Как известно, Земля обладает постоянным магнитным полем, структура которого аналогична структуре магнитного поля обычного магнита, как показано на рис. 2. Магнитное поле Земли искажается солнечным ветром, который является высокоскоростным потоком горячей плазмы (плазмой называют квазинейтральный ионизированный газ). Этот поток плазмы вылетает из Солнца, его интенсивность зависит от солнечной активности. Солнечный ветер деформирует магнитное поле Земли, которое защищает Землю от солнечного ветра. Солнечный ветер «обтекает» магнитное поле Земли, как вода обтекает судно, см. рис. 3.   Криволинейная поверхность, на которой солнечный ветер отклоняется в первый раз, называется косой ударной волной. Область за косой ударной волной спереди магнитного поля Земли называется магнитослоем. Область, окруженная солнечным ветром, называется магнитосферой. Магнитное поле Земли в значительной степени препятствует попаданию солнечного ветра в магнитосферу. Область контакта между солнечным ветром и магнитным полем Земли называется магнитопаузой. Расположение магнитопаузы в значительной степени определяется интенсивностью солнечного ветра и направлением его магнитного поля. Когда направление магнитного поля солнечного ветра антипараллельно магнитному полю Земли, имеет место магнитное воссоединение на дневной стороне магнитопаузы, как показано рис. 4, что позволяет некоторым заряженным частицам солнечного ветра из области "A" переместиться в магнитный след "P" на ночной стороне, как показано на рис. 5. Мощный солнечный ветер способен сдвинуть дневную магнитопаузу очень близко к Земле, что может привести к тому, что высокоорбитальный спутник (например, геостационарный спутник) будет полностью подвержен воздействию солнечного ветра. Высокоэнергетичные частицы солнечного ветра могут повредить высокотехнологичные электронные компоненты спутника, поэтому важно изучать движение заряженных частиц в магнитных полях. В частности, такое движение объясняет появление северного сияния и может помочь в понимании механизма взаимодействия между солнечным ветром и магнитным полем Земли.   Скорость света в вакууме: $c = 2.998 \cdot 10^8 \, \frac{м}{с}$. Электрическая постоянная: $\varepsilon_0 = 8.9 \cdot 10^{-12} \, \frac{Кл^2}{Н \cdot м^2}$. Магнитная постоянная: $\mu_0 = 4\pi \cdot 10^{-7} \, \frac{Н}{А^2}$. Заряд протона: $e = 1.6 \cdot 10^{-19}$ Кл. Масса электрона: $m = 9.1 \cdot 10^{-31}$ кг. Масса протона: $m_p = 1.67 \cdot 10^{-27}$ кг. Постоянная Больцмана: $k = 1.38 \cdot 10^{-23} \, \frac{Дж}{К}$. Ускорение свободного падения: $g = 9.8 \, \frac{м}{с^2}$. Постоянная Планка: $h = 6.626 \cdot 10^{-34} \, \frac{Дж}{с}$. Радиус Земли: $R_E = 6.4 \cdot 10^6$ м. Индукция магнитного диполя поля Земли описывается формулой: \begin{equation} \vec{B}_d = \frac{B_0 R^3_E}{r^5} \left[ 3 x z \hat{x} - 3 y z \hat{y} + (x^2 + y^2 - 2 z^2) \hat{z} \tag{1} \right]. \end{equation}Здесь $r = \sqrt{x^2 + y^2 + z^2}$, $B_0 = 3.1 \cdot 10^{-5}$ Тл, а $\hat{x}$, $\hat{y}$, $\hat{z}$ — единичные вектора, направленные вдоль осей $x$, $y$, $z$, соответственно.
Часть А (1.5 балла) Прежде, чем мы изучим движение заряженной частицы в дипольном магнитном поле Земли, рассмотрим движение электрона в однородном магнитном поле $\vec{B}$.
Определите траекторию движения электрона, если начальная скорость электрона $\vec{v}$ перпендикулярна индукции однородного магнитного поля, как показано на рис. 6. Электрон изначально расположен в точке $(x,y,z)=(0,0,0)$.
Определите величину электрического тока, обусловленного движением электрона, и вычислите магнитный момент $\vec{\mu} = I \vec{A}$; здесь $|A|$ — площадь круговой орбиты электрона; направление вектора $\vec{A}$ определяется по правилу буравчика (правой руки) в соответствии с направлением электрического тока.
Часть B (2.0 балла) Рассмотрим плазму в однородном фоновом магнитном поле, как показано на рис. 6. При этом если плотность плазмы неоднородна по $x$, то будет возникать электрический ток намагничивания. Для простоты предположим, что температура и распределение ионов и электронов одинаковы. Давление плазмы при этом описывается формулой: \begin{equation*} p(x) = k T \left[ n_i(x) + n_e(x) \right] = 2 k T n(x) = 2 k T (n_0 + \alpha x), \end{equation*}Здесь $B$, $T$, $k$, $n_0$ и $\alpha$ являются положительными постоянными, $n_i(x)$ и $n_e(x)$ — концентрации ионов и электронов.
Если начальная скорость электрона $\vec{v}$ не перпендикулярна индукции однородного магнитного поля, т.е. угол $\theta$ между $\vec{B}$ и $\vec{v}$ лежит в промежутке $0^{\circ} < \theta < 90^{\circ}$, определите шаг спирали траектории электрона (расстояние вдоль оси $z$ между соседними витками).
Объясните схематичным рисунком причину возникновения тока намагничивания. Будем считать, что как ионы, так и электроны подчиняются распределению Максвелла, и распределение ионов описывается формулой \begin{equation*} f_i (x, v_{\bot}, v_{\parallel}) = n_i(x) \left( \frac{m_i}{2 \pi k T} \right)^{3/2} e^{-m_i (v_{\bot}^2 + v_{\parallel}^2) / 2 k T}. \end{equation*}
Часть C (0.5 балла) Теперь вернемся к дипольному магнитному полю Земли.
Вычислите постоянную $\beta$ в выражении для намагниченности $M = \beta n(x) \frac{k T}{B}$, здесь намагниченность $M$ есть магнитный момент единицы объема.
Часть D (2 балла) Из рис. 2, 3 и 5 видно, что величина индукции магнитного поля Земли вдоль линии магнитного поля максимальна на полюсах и минимальна в экваториальной плоскости. Так как магнитное дипольное поле Земли обладает осевой симметрией и медленно изменяется вдоль линии магнитной индукции, оно для простоты может рассматриваться как поле магнитного зеркала, как показано на рис. 7. Величина индукции магнитного поля вдоль линии магнитного поля минимальна ($B_0$) в точке "P2" и максимальна ($B_m$) в точках "P1" и "P3". Электрон с начальной скоростью $\vec{v}$ расположен в точке "P2" и дрейфует по направлению к точке "P3". Угол между начальной скоростью $\vec{v}$ и индукцией магнитного поля в точке "P2" составляет $0^{\circ} < \theta < 90^{\circ}$. Для поля магнитного зеркала $\vec{B} = B_r \hat{r} + B_z \hat{z}$ (причем $B_r \ll B_z$), можно считать, что $\frac{\mathrm dB}{\mathrm dz} = \frac{\mathrm dB}{\mathrm ds}$; здесь $\frac{\mathrm dB}{\mathrm dz}$ частная производная от $B$ вдоль линии магнитной индукции. При этом $\langle B_r \rangle = - \frac{1}{2} \frac{dB}{dz} r_c \ll B_z$, здесь $\langle B_r \rangle$ есть усредненная по кругу $B_r$, а $r_c$ — радиус вращения электрона.
Используйте результат из части $\bf B$ для вычисления отношения диамагнитного поля и дипольного магнитного поля Земли в уравнении (1) в положении ($x = 10 R_E$, $y = 0$, $z = 1 \, R_E$). Предполагается, что давление плазмы $p(z) = p_0 e^{-(z/a)^2}$; здесь $p_0 = 3 \cdot 10^{-10}$ Па и $a = 2 R_E$. Магнитное поле в районе этого положения также можно считать однородным. Обратите внимание на различие в координатных системах в частях $\bf B$ и $\bf C$.
Получите выражение для усредненной по периоду вращения силы со стороны магнитного поля вдоль линий магнитной индукции, действующую на электрон и покажите, что магнитный момент не изменяется в процессе движения, т.е. $\frac{\mathrm d\mu}{\mathrm dt} = 0$ , основываясь на сохранении кинетической энергии.
Часть E (0.5 балла) Линии индукции магнитного дипольного поля Земли (синие линии) показаны на рис. 8. Спиральная траектория заряженной частицы (красные линии) находится вблизи плоскости $y = 0$, т.к. градиентом и кривизной линий магнитного поля можно пренебречь.
Основываясь на постоянстве магнитного момента в процессе движения, определите условие для угла $\theta$ между начальной скоростью электрона $\vec{v}$ и индукцией магнитного поля в точке "P2" для того, чтобы электрон не смог вылететь из поля магнитного зеркала
Часть F (2.5 балла) Как показано на рис. 5, если на дневной стороне магнитопаузы происходит магнитное воссоединение, линии индукции воссоединенного магнитного поля дрейфуют по направлению к ночной области потому, что солнечный ветер течет по направлению к следу. Таким образом, некоторые электроны из солнечного ветра в области "A" также двигаются к магнитному следу в области "P". После того, как электроны появляются в области "P", некоторые электроны могут быть ускорены до энергий порядка 1 кэВ. Таким образом, частицы могут достичь термосферы (высота термосферы составляет около 85 км — 800 км). Эти высокоэнергетичные электроны могут сталкиваться с нейтральными атомами и переводить их в возбужденное состояние. Если за время жизни возбуждённого состояния нейтральный атом не испытывает соударения, он из более высокого возбужденного состояния возвращается в нижнее возбужденное состояние или в основное состояние с испусканием фотона соответствующей длины волны. Таким образом, цвет северного сияния (рис. 1) обусловлен этим явлением. Установлено, что северное сияние в основном обусловлено фотонами, испущенными атомами кислорода. Значения энергии уровней первого и второго возбужденных состояний по отношению к основному состоянию равны $1.96$ эВ и $4.17$ эВ, соответственно. Времена жизни двух возбужденных состояний атома кислорода составляют $110$ с и $0.8$ с, как показано на рис. 9.
Если заряженная частица с массой $m$, зарядом $q$ и скоростью $\vec{v}$ сначала расположена в экваториальном положении ($x = 6 R_E$, $y = 0$, $z = 0$) и угол между скоростью электрона $\vec{v}$ и индукцией магнитного поля равен сначала $\theta$, определите, какое условие должно выполняться для $\theta$, чтобы заряженная частица на широте $60^{\circ}$ смогла приблизиться до $200$ км высоты.
Получите выражение для плотности атмосферы как функцию высоты и найдите отношение плотности кислорода на высотах $H = 160$ км и $H = 220$ км. Для простоты предположите, что температура атмосферы не зависит от высоты и что воздух является идеальным газом. $\rho_0 g / P_0 = 0.13$ км$^{-1}$ здесь $\rho_0$ и $P_0$ — плотность и давление атмосферы на уровне моря.
Часть G (1.0 балл) Как отмечалось выше, мощный солнечный ветер способен сдвинуть дневную магнитопаузу настолько близко к Земле, что высокоорбитальный спутник окажется под воздействием солнечного ветра. Высокоэнергетичные частицы солнечного ветра могут повредить высокотехнологичные электронные компоненты спутника. Для простоты считается, что дипольное магнитное поле Земли слабо изменяется, когда солнечный ветер его сжимает, а плотностью плазмы в магнитосфере можно пренебречь.
Определите цвета северных сияний на высотах $H = 160$ км и $H = 220$ км.
Определите минимальную скорость солнечного ветра, способную вызвать повреждение геостационарного спутника, если индукция магнитного поля и плотность плазмы солнечного ветра составляют $B_s = 5$ нТл и $\rho_s = 50$ протонов/см$^3$ соответственно.
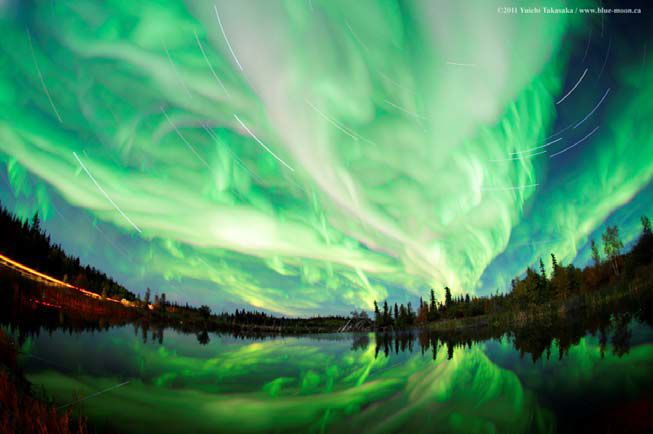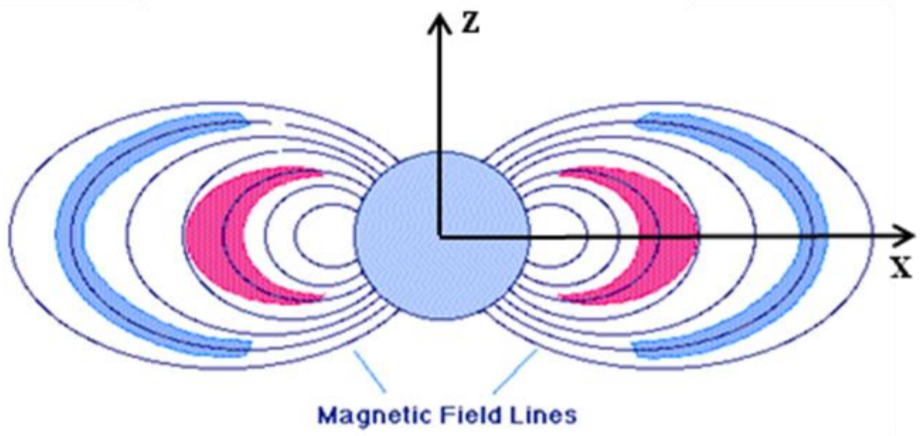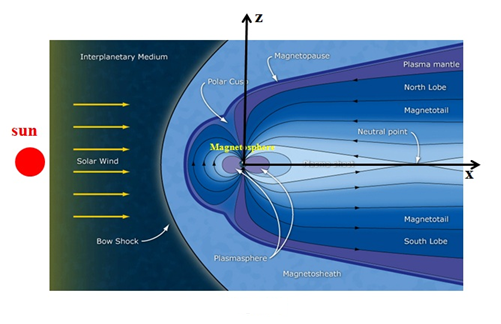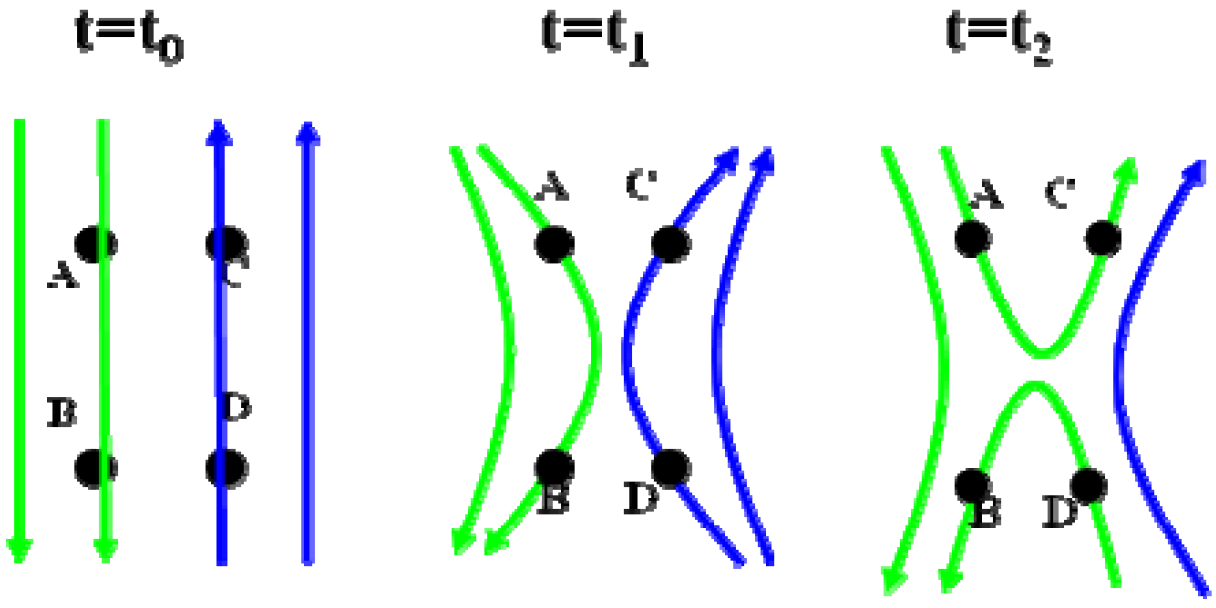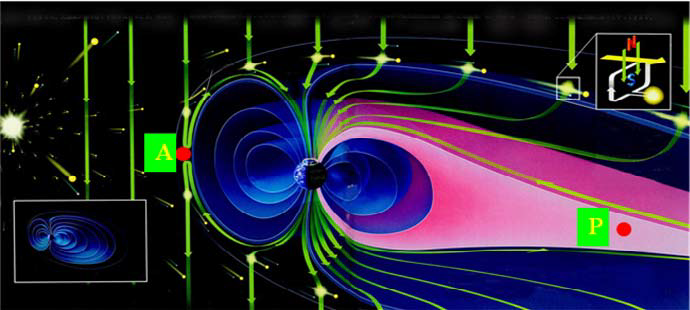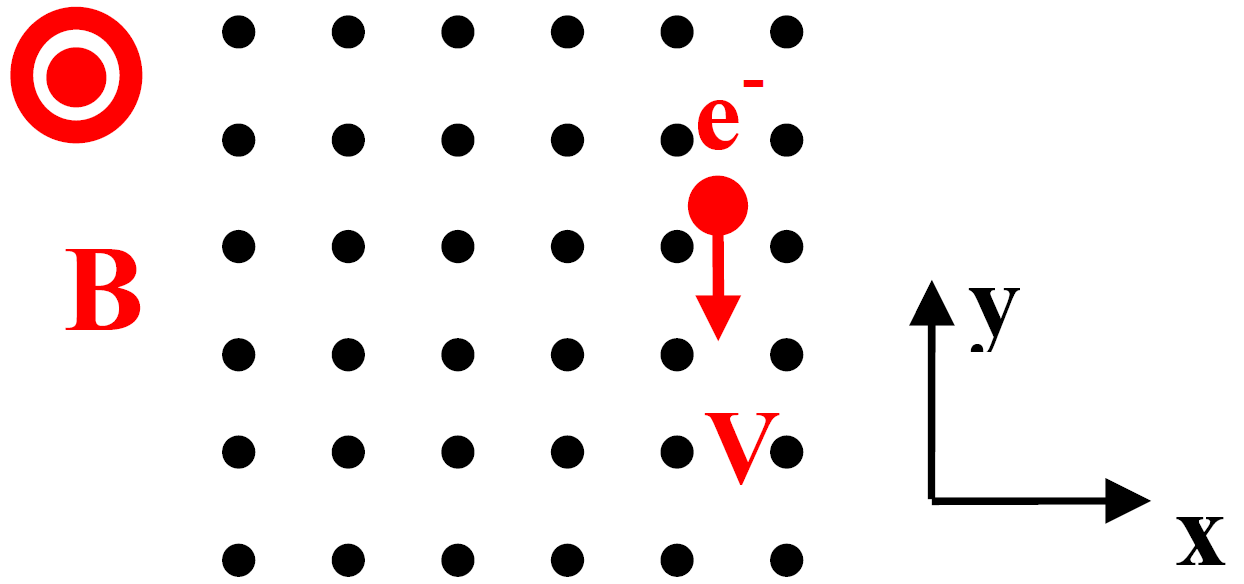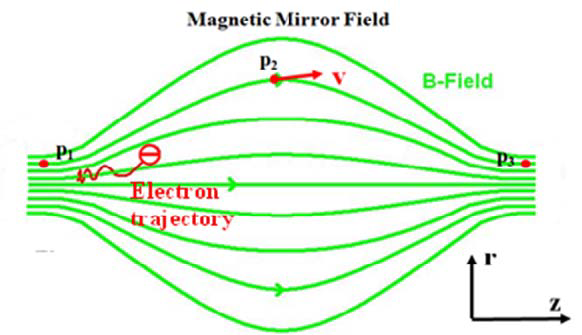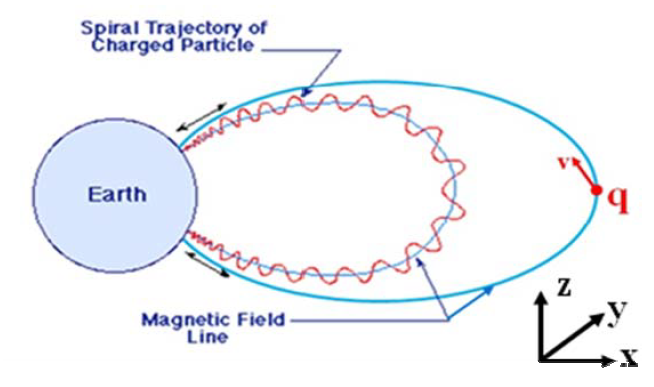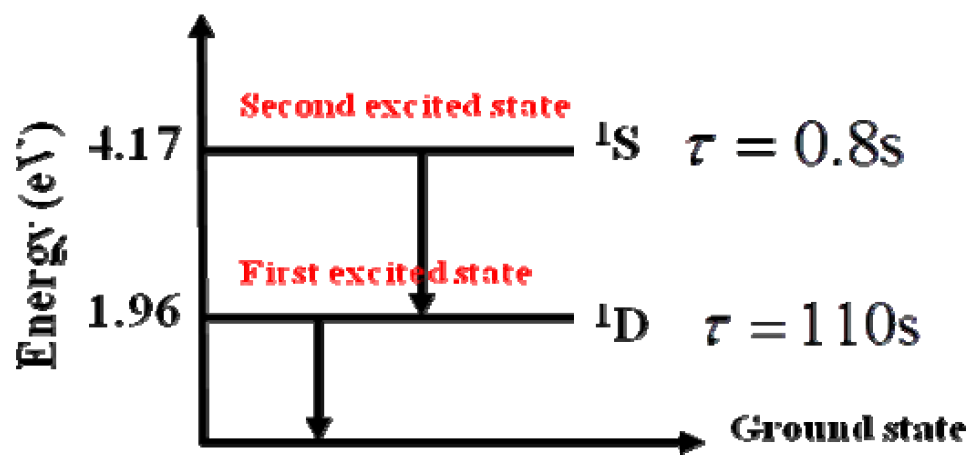
Определите траекторию движения электрона, если начальная скорость электрона $\vec{v}$ перпендикулярна индукции однородного магнитного поля, как показано на рис. 6. Электрон изначально расположен в точке $(x,y,z)=(0,0,0)$.

Определите величину электрического тока, обусловленного движением электрона, и вычислите магнитный момент $\vec{\mu} = I \vec{A}$; здесь $|A|$ — площадь круговой орбиты электрона; направление вектора $\vec{A}$ определяется по правилу буравчика (правой руки) в соответствии с направлением электрического тока.

Если начальная скорость электрона $\vec{v}$ не перпендикулярна индукции однородного магнитного поля, т.е. угол $\theta$ между $\vec{B}$ и $\vec{v}$ лежит в промежутке $0^{\circ} < \theta < 90^{\circ}$, определите шаг спирали траектории электрона (расстояние вдоль оси $z$ между соседними витками).

Объясните схематичным рисунком причину возникновения тока намагничивания.

Вычислите постоянную $\beta$ в выражении для намагниченности $M = \beta n(x) \frac{k T}{B}$, здесь намагниченность $M$ есть магнитный момент единицы объема. Подсказка: $\int_0^{\infty} x \exp (-x) \,\mathrm dx = 1$ и $\int_{-\infty}^{\infty} \exp (-x^2) \,\mathrm dx = \sqrt{\pi}$.

Используйте результат из части $\bf B$ для вычисления отношения диамагнитного поля и дипольного магнитного поля Земли в уравнении (1) в положении ($x = 10 R_E$, $y = 0$, $z = 1 \, R_E$). Предполагается, что давление плазмы $p(z) = p_0 e^{-(z/a)^2}$; здесь $p_0 = 3 \cdot 10^{-10}$ Па и $a = 2 R_E$. Магнитное поле в районе этого положения также можно считать однородным. Обратите внимание на различие в координатных системах в частях $\bf B$ и $\bf C$. Подсказка: Диамагнитное поле определяется формулой $B_{m x} = \mu_0 M$.

Получите выражение для усредненной по периоду вращения силы со стороны магнитного поля вдоль линий магнитной индукции, действующую на электрон и покажите, что магнитный момент не изменяется в процессе движения, т.е. $\frac{\mathrm d\mu}{\mathrm dt} = 0$ , основываясь на сохранении кинетической энергии.

Основываясь на постоянстве магнитного момента в процессе движения, определите условие для угла $\theta$ между начальной скоростью электрона $\vec{v}$ и индукцией магнитного поля в точке "P2" для того, чтобы электрон не смог вылететь из поля магнитного зеркала

Если заряженная частица с массой $m$, зарядом $q$ и скоростью $\vec{v}$ сначала расположена в экваториальном положении ($x = 6 R_E$, $y = 0$, $z = 0$) и угол между скоростью электрона $\vec{v}$ и индукцией магнитного поля равен сначала $\theta$, определите, какое условие должно выполняться для $\theta$, чтобы заряженная частица на широте $60^{\circ}$ смогла приблизиться до $200$ км высоты.

Получите выражение для плотности атмосферы как функцию высоты и найдите отношение плотности кислорода на высотах $H = 160$ км и $H = 220$ км. Для простоты предположите, что температура атмосферы не зависит от высоты и что воздух является идеальным газом.  $\rho_0 g / P_0 = 0.13$ км$^{-1}$ здесь $\rho_0$ и $P_0$ — плотность и давление атмосферы на уровне моря.

Определите цвета северных сияний на высотах $H = 160$ км и $H = 220$ км. Подсказка: Зависимость частоты соударений молекул атмосферы от плотности атмосферы выглядит как $\nu = \nu_0 \frac{\rho}{\rho_0}$; здесь $\nu \approx 10^9$ с$^{-1}$ — частота соударений молекул атмосферы на уровне моря. Возбужденные атомы кислорода теряют часть энергии при столкновении с нейтральными молекулами.

Определите минимальную скорость солнечного ветра, способную вызвать повреждение геостационарного спутника, если индукция магнитного поля и плотность плазмы солнечного ветра составляют $B_s = 5$ нТл и $\rho_s = 50$ протонов/см$^3$ соответственно. Подсказка: Сила на единицу площади, вызванная магнитным полем, равна $f = \frac{B^2}{2 \mu_0}$. Мы рассматриваем только изменение вдоль $x$ для всех физических величин, т.е. физические величины не зависят от $y$ и $z$.
Темы:
T, Азиатские